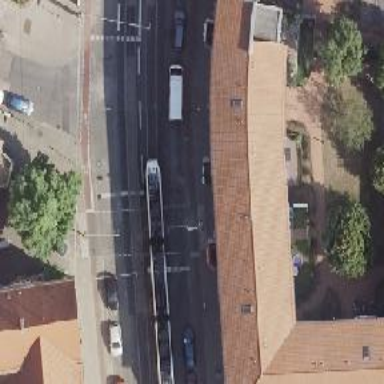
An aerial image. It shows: Crossing with traffic signals is equipped with traffic lights.